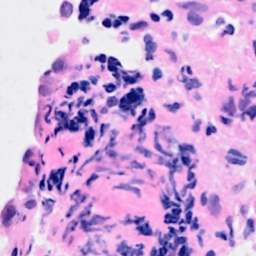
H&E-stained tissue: Breast